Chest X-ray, PA view. Patient: 31 years old, sex F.
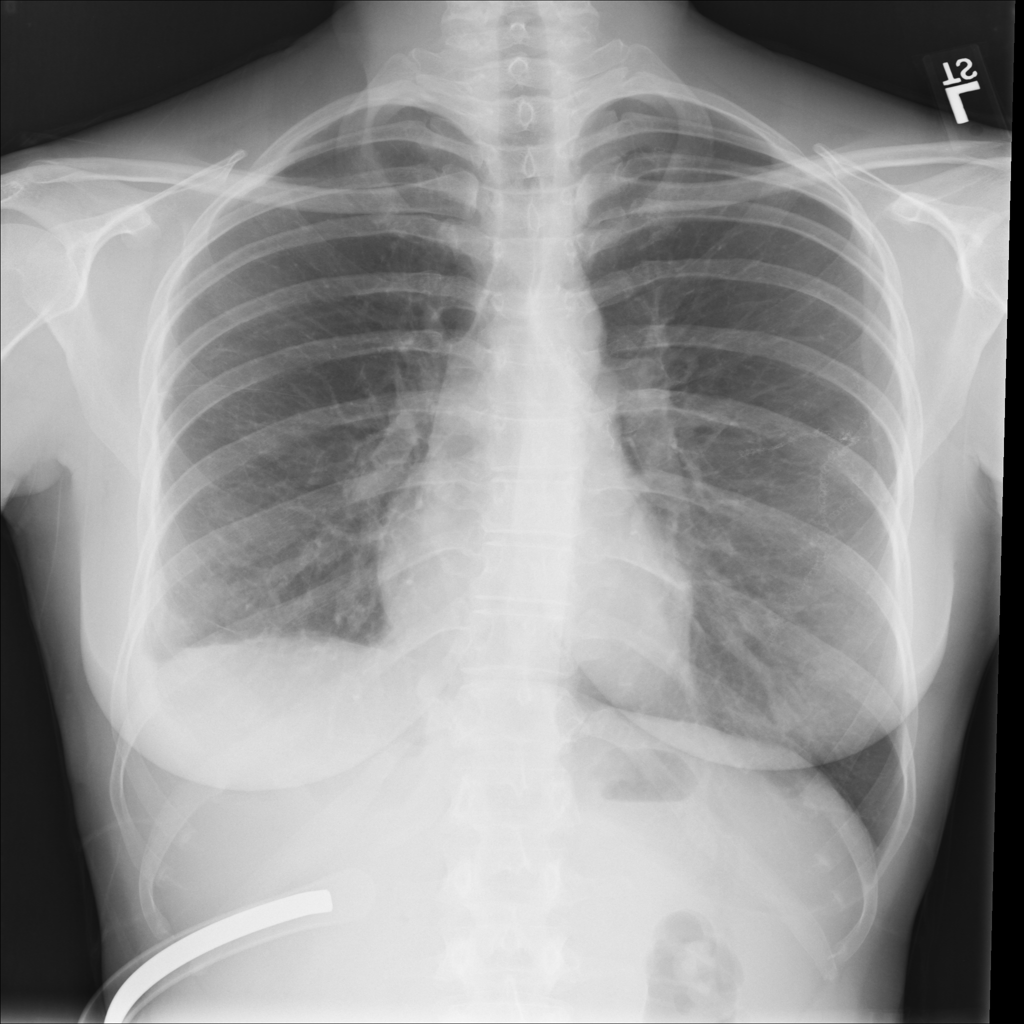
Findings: No Finding